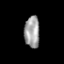
Tissue: prostate
Cell type: T cells
Senescence score: 0.3159
Nuclear area (px): 476
Mean DAPI intensity: 158.103